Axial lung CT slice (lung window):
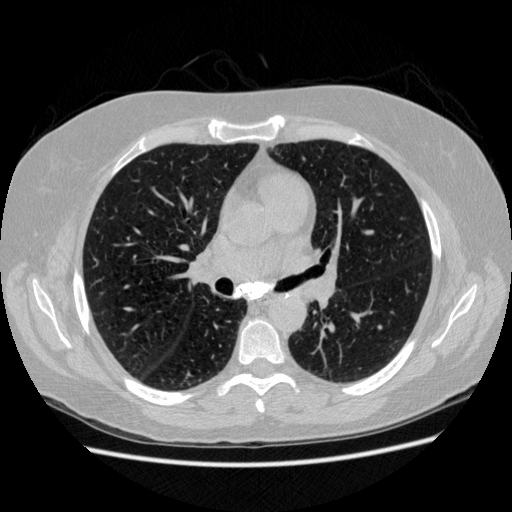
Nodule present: no